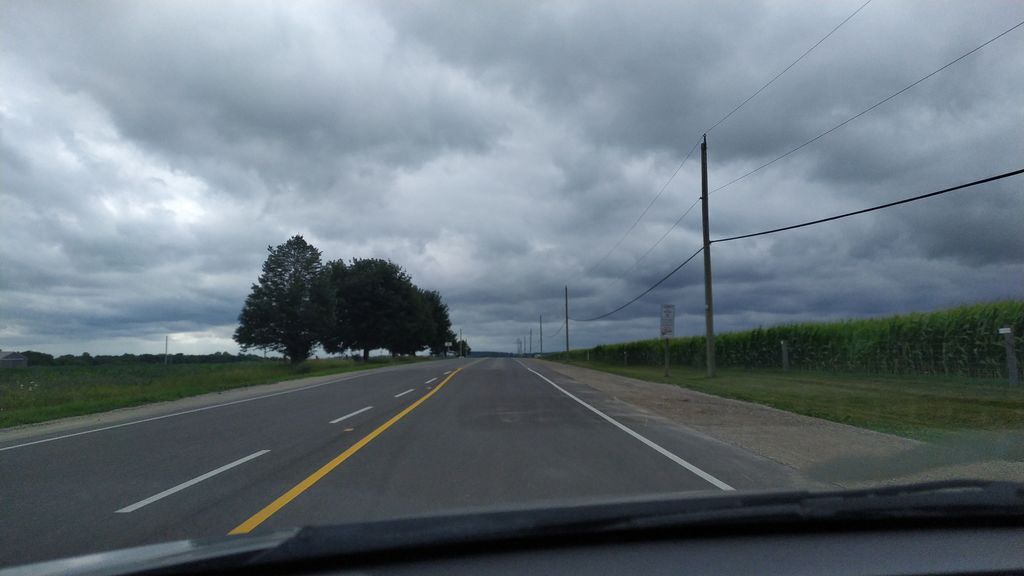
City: kitchener-waterloo